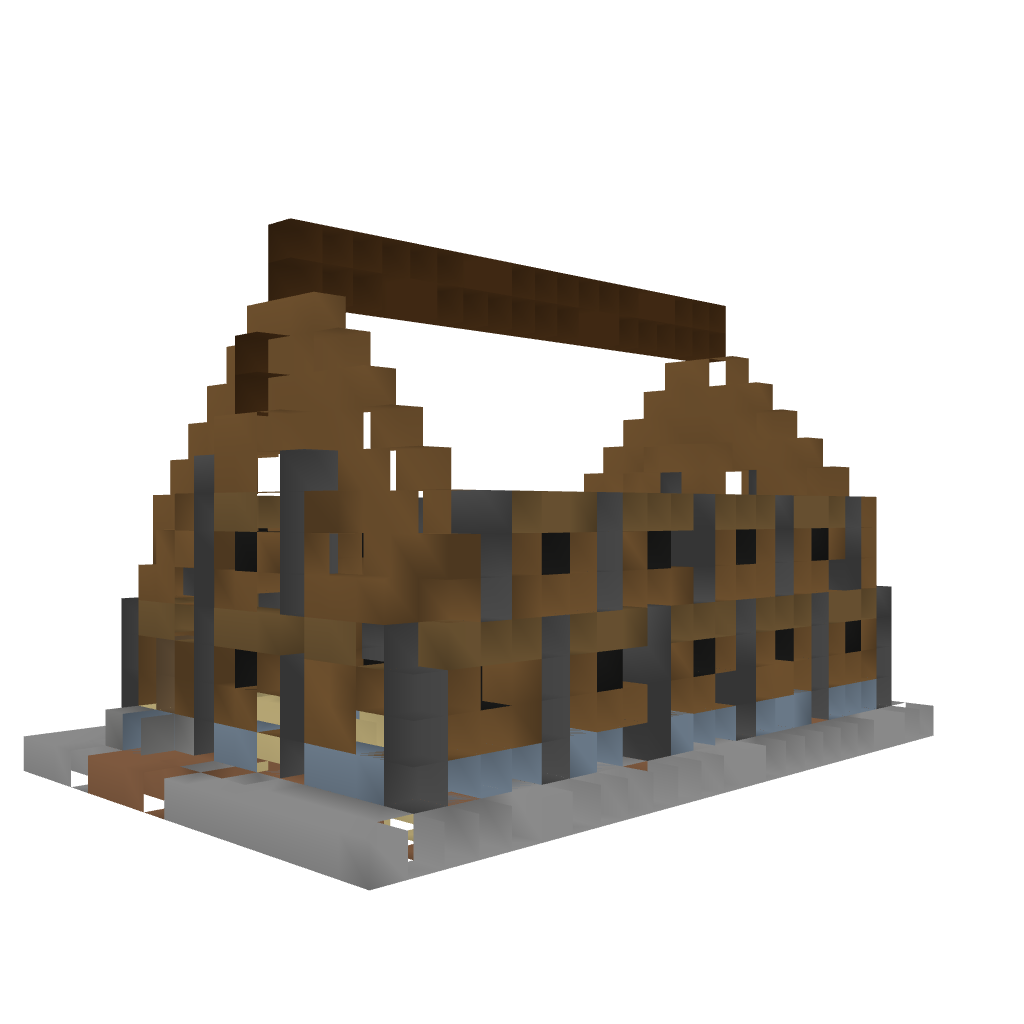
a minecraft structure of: Medieval Tavern